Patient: sex M, age 70
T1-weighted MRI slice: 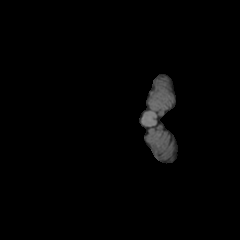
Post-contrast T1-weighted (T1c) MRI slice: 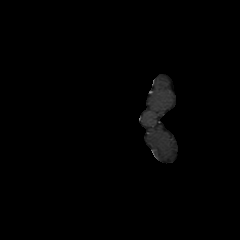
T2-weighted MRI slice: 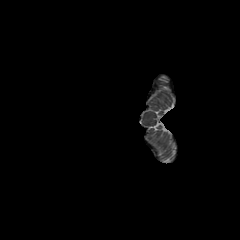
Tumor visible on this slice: no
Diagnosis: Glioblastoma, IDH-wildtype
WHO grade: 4